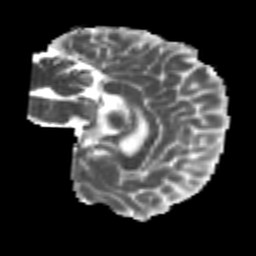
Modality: MD
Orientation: sagittal
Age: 23
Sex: male
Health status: healthy
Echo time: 0.074 s